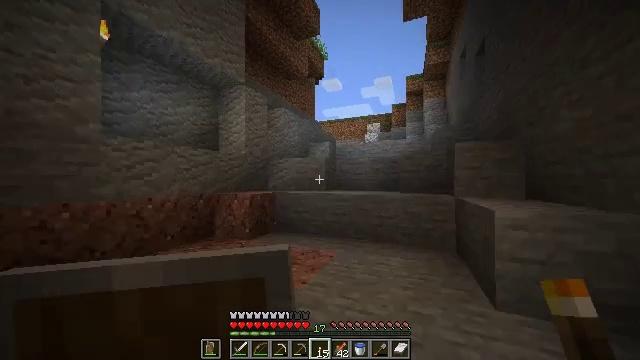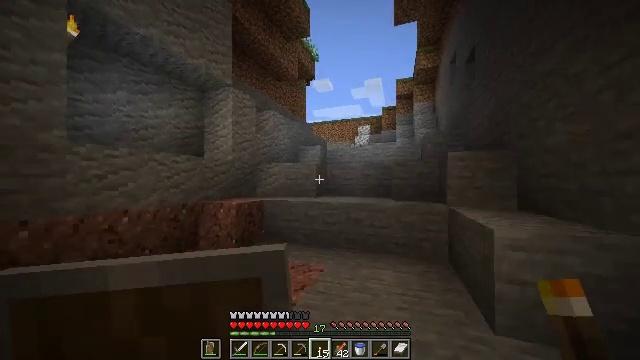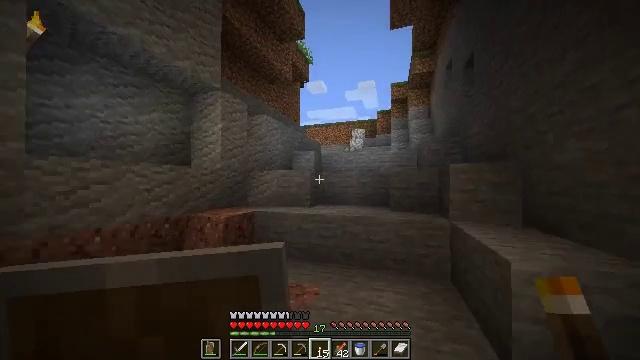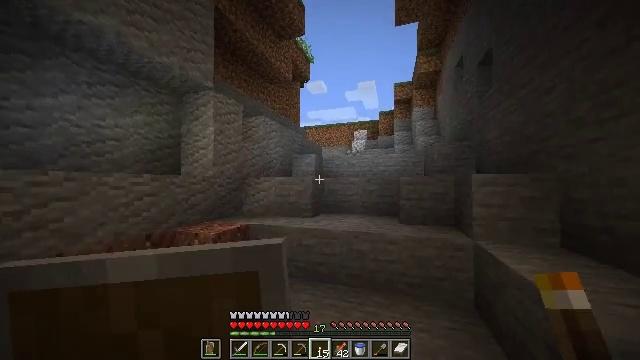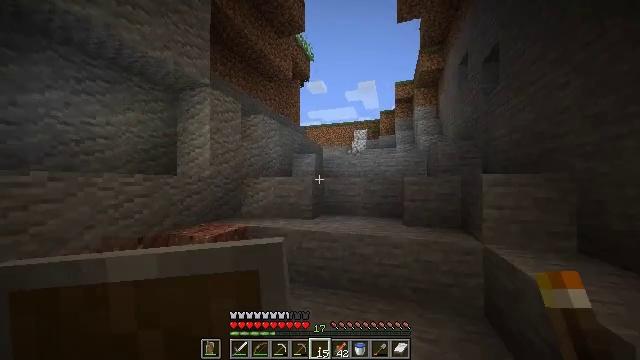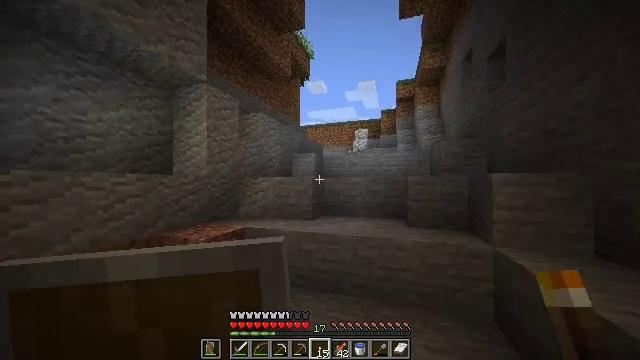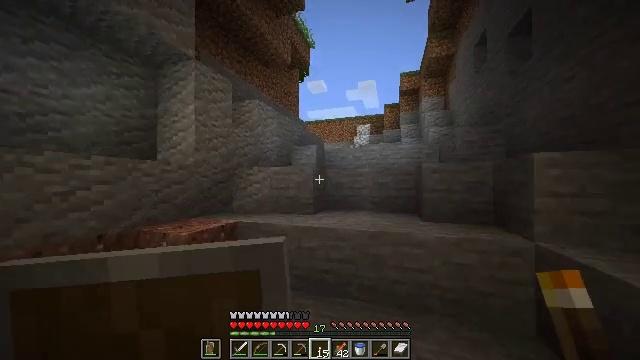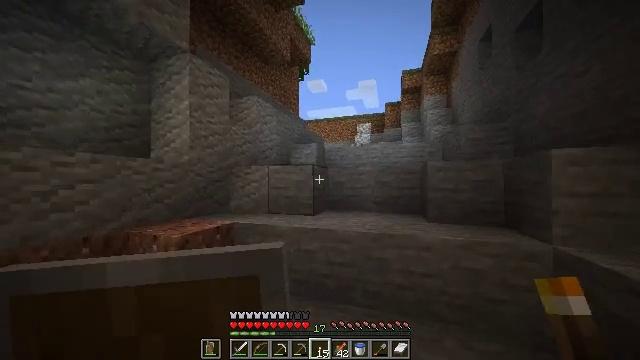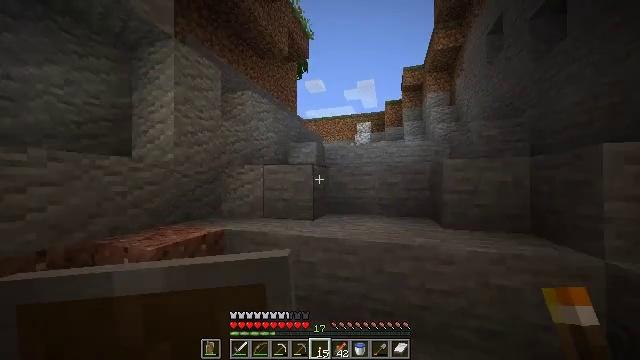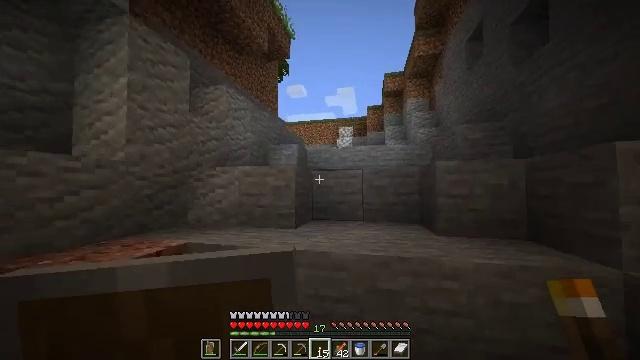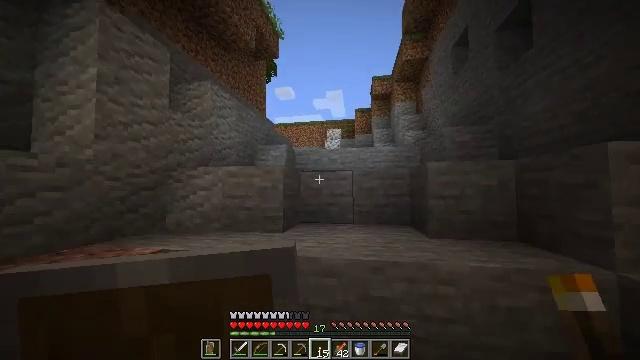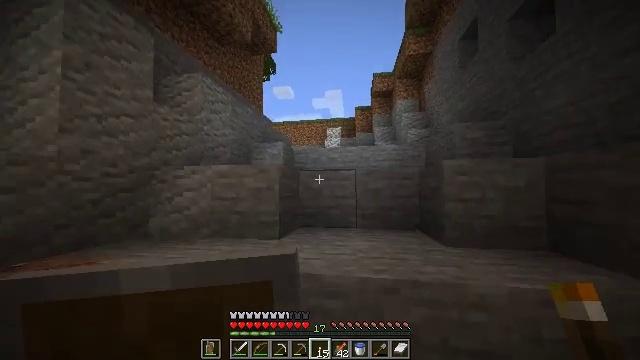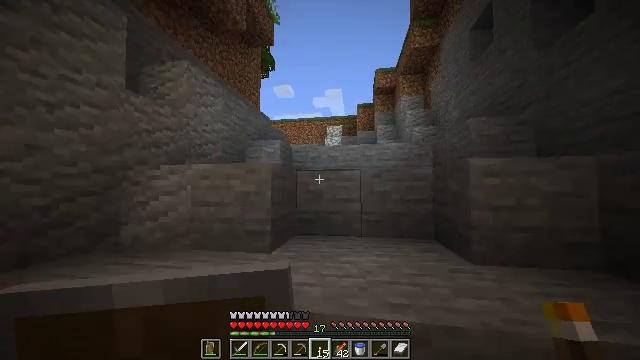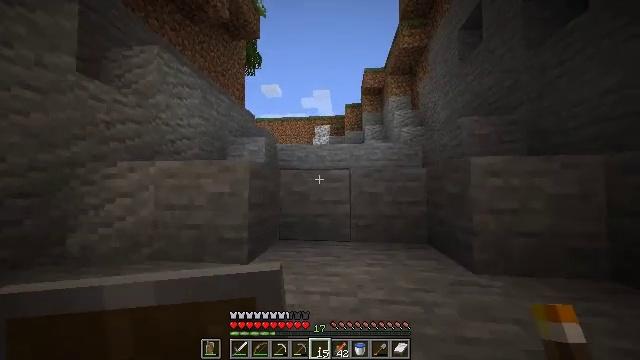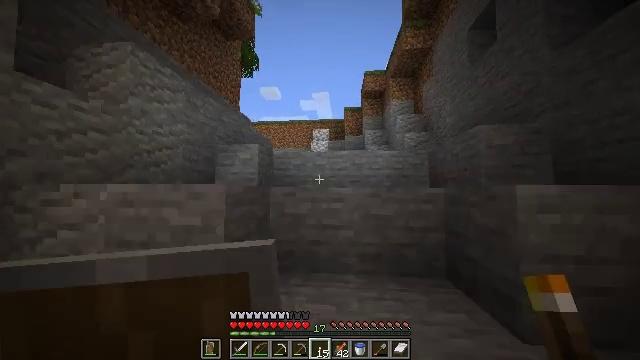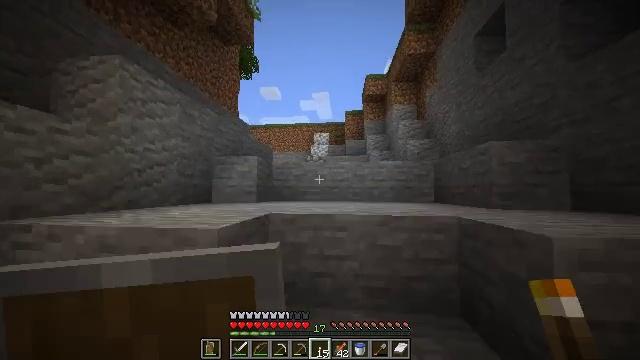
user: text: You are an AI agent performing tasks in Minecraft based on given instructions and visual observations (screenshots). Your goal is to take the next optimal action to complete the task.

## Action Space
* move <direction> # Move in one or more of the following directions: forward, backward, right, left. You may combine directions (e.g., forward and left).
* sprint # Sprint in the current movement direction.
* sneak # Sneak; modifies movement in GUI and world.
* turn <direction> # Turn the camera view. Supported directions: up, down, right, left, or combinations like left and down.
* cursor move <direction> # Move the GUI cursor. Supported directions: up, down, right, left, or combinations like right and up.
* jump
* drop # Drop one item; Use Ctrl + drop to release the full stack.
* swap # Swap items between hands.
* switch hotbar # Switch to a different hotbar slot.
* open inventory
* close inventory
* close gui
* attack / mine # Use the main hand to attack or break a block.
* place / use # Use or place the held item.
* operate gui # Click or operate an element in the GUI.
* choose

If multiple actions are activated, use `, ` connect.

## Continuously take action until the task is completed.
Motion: motion action
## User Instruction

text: Take redstone dust to craft a redstone block.
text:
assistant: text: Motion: move forward, turn right, jump
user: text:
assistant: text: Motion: move forward, turn right, jump
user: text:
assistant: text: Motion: move forward
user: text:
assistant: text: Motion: move forward
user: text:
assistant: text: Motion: move forward
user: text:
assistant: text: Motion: move forward
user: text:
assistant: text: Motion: move forward
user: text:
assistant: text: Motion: move forward
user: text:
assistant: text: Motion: move forward, turn right and up
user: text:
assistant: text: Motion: move forward, turn right
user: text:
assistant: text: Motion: move forward
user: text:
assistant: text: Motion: move forward
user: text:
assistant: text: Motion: move forward, turn right
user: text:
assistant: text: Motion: move forward, jump
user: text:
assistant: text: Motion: move forward, jump
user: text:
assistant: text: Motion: move forward, jump
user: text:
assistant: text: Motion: move forward
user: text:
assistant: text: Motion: move forward, turn right
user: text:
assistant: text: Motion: move forward, turn right
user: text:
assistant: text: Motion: move forward
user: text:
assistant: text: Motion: move forward
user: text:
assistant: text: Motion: move forward
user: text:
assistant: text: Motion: move forward
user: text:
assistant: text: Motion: move forward
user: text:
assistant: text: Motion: move forward
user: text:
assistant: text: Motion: move forward, jump
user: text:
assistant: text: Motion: move forward, jump
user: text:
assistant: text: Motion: move forward, jump
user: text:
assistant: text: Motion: move forward, jump
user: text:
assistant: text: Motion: move forward